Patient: sex M, age 78
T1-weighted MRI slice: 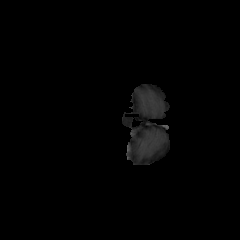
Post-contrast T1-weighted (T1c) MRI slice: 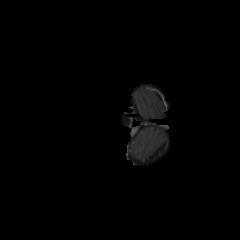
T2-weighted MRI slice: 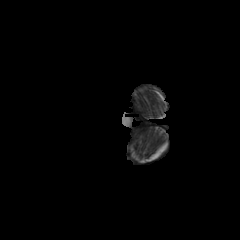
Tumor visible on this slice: no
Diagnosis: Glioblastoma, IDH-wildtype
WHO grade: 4